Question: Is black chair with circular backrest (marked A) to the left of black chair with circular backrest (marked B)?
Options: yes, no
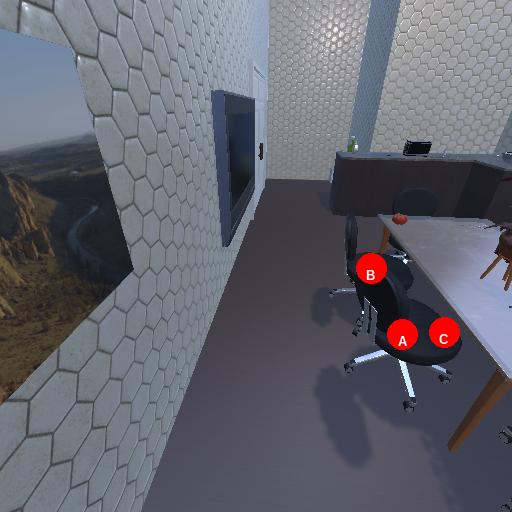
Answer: yes